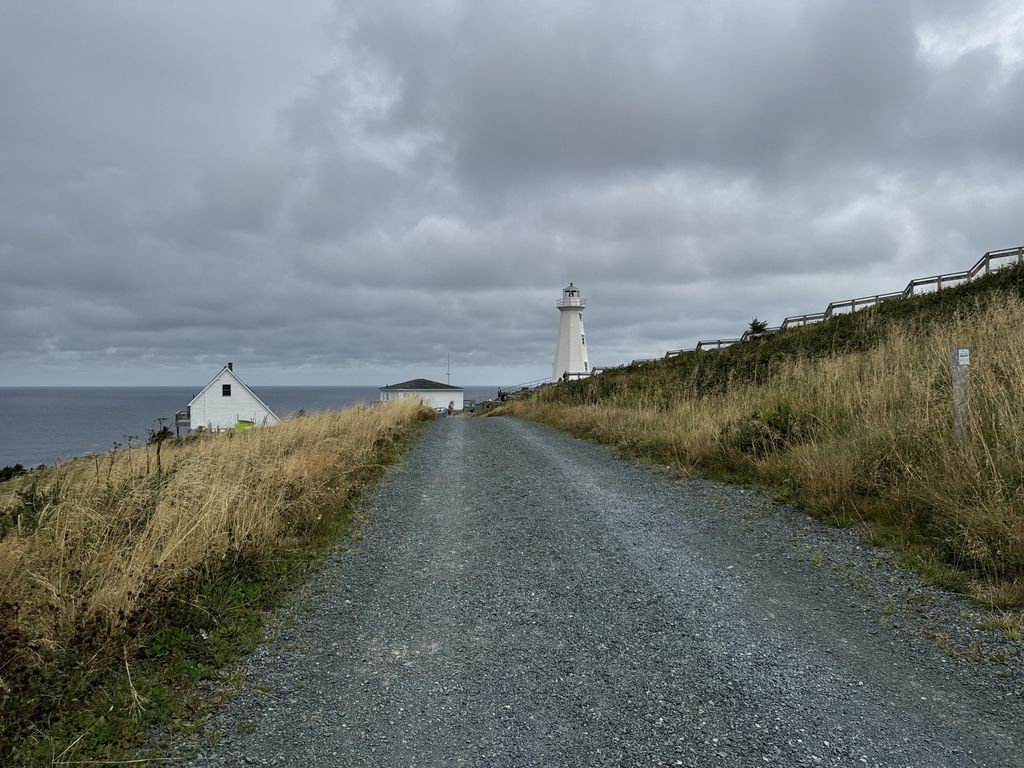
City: st_johns